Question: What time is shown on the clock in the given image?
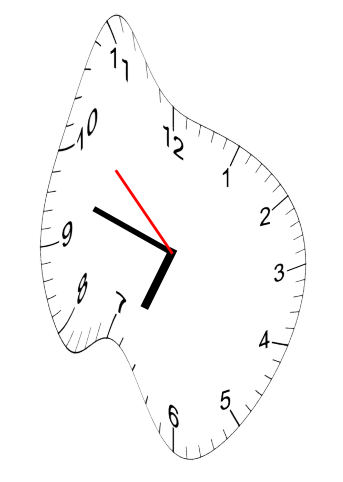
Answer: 06:47:52